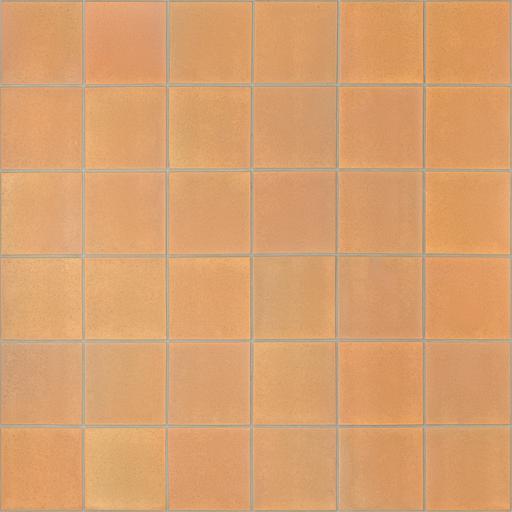
Tags: brown clean floor orange rough stone tiled tiles